Question: I am programmatically drawing a flowchart(using Java UNO Runtime Reference) in which I am showing If-Else condition.But I am facing problems while showing the "ELSE" condition because in such a case the connector moves over the intermediate shape(as shwon in attached fig)
The code I have used to draw connectors is:-
'''
XShapes xShapes = (XShapes)
UnoRuntime.queryInterface(XShapes.class, xDrawPage);
XMultiServiceFactory xMsf = UnoRuntime.queryInterface(XMultiServiceFactory.class, xDrawDoc);
Object connector = xMsf.createInstance("com.sun.star.drawing.ConnectorShape");
xShapes.add(UnoRuntime.queryInterface(XShape.class, connector));
XPropertySet xConnector2PropSet = (XPropertySet)UnoRuntime.queryInterface(
XPropertySet.class, connector);
xConnector2PropSet.setPropertyValue("EdgeKind", ConnectorType.STANDARD);
xConnector2PropSet.setPropertyValue("StartShape", xShape1);
xConnector2PropSet.setPropertyValue("StartGluePointIndex", new Integer(startPt));
xConnector2PropSet.setPropertyValue("LineEndName", "Arrow");
xConnector2PropSet.setPropertyValue("EndShape", xShape2 );
xConnector2PropSet.setPropertyValue("EndGluePointIndex", new Integer(endPt));
'''
Please suggest how to layout and route connectors properly using UNO Runtime Reference in Java.
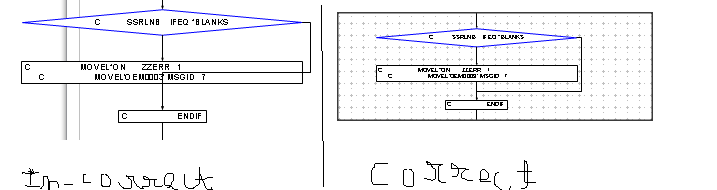
Answer: I had the same problem in OpenOffice Draw and could not find any possibility to add further handles to one connector. But one connector can end in another one. So I ended up using two connectors, a first one without ending in an arrow (in blue), a second one starting where the first ended (in red).